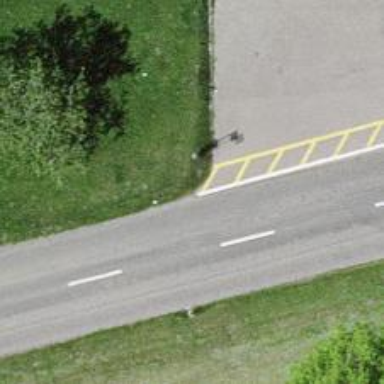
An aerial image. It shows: Bus stop with platform for public transport.